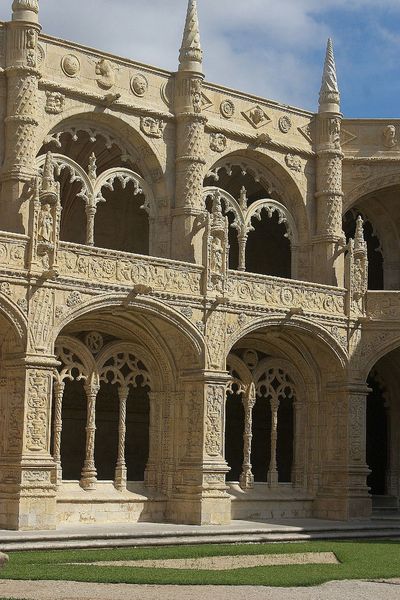
Titel: Hieronymitenkloster, Mosteiro dos Jerónimos, in Belém bei Lissabon
Standort: Lissabon, Belém, Kloster  (EU - P)
Schlagwörter: himmel, schatten, weiß, wolken, gelb, braun, licht, säulen, gebäude, gras, rasen, schloss, weg, beige, architektur, spitze, stein, kirche, spitzen, turm, balkon, relief, bogen, fassade, sonnenlicht, farbe, formen, hof, figuren, rundbogen, ornamente, verzierung, stufen, foto, fotografie, bögen, gang, innenhof, kloster, orient, orientalisch, türme, palast, schnörkel, skulpturen, sandstein, gotisch, rundbögen, klostergarten, reliefs, verzierungen, sizilien, kreuzgang, maßwerk, romanisch, neugotisch, alhambra